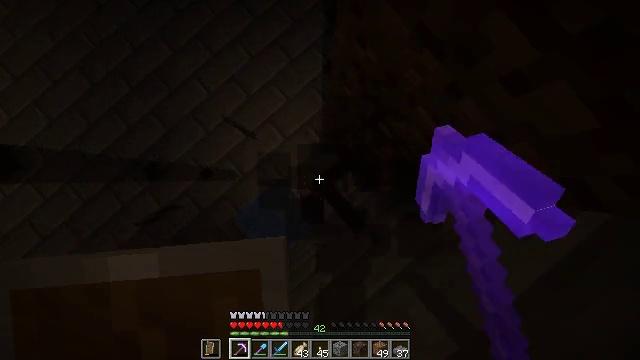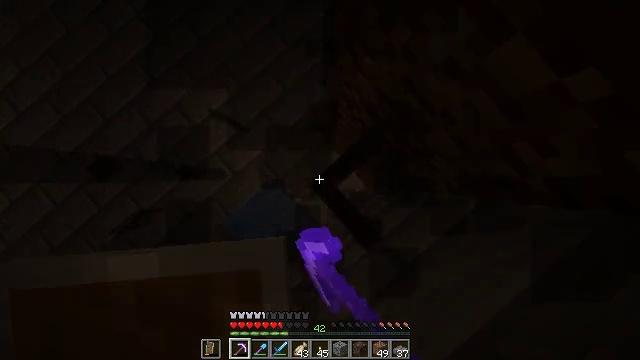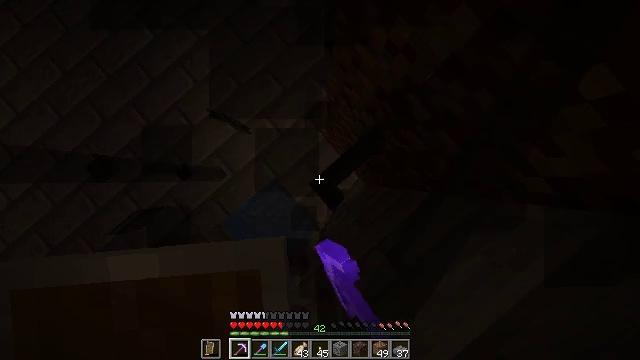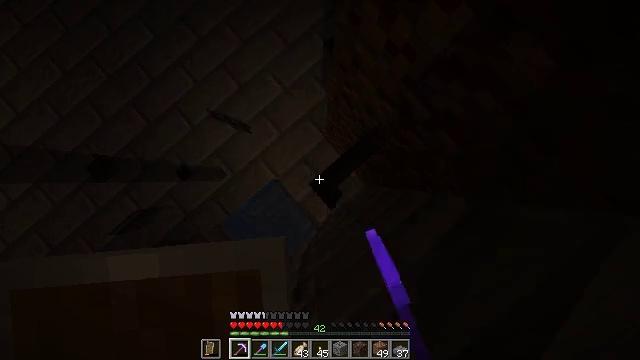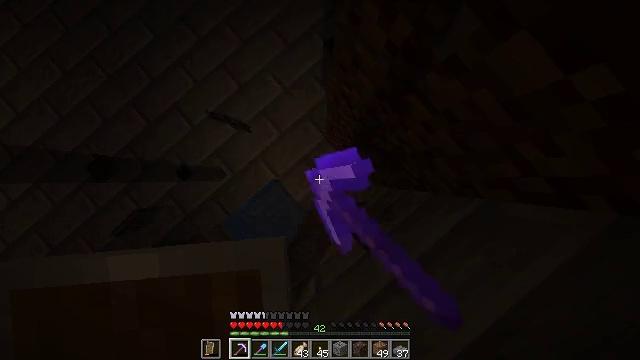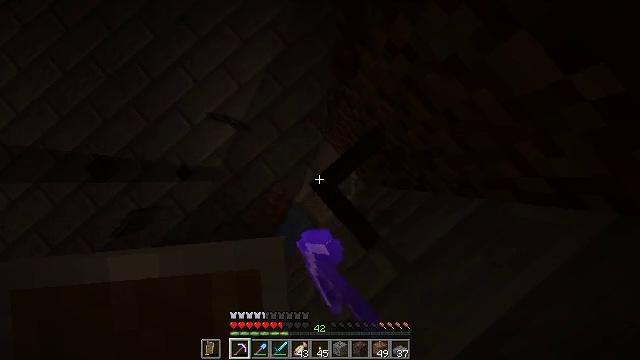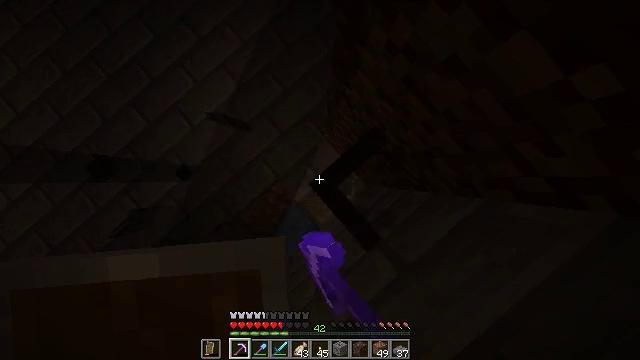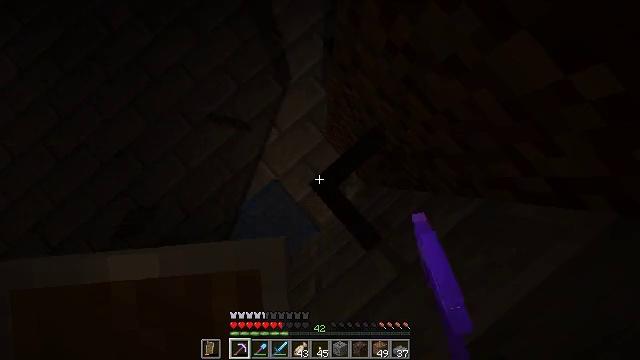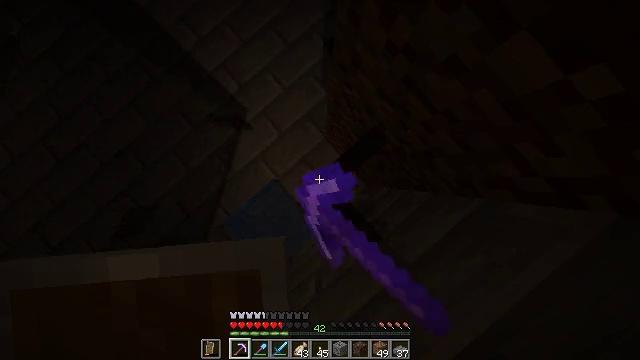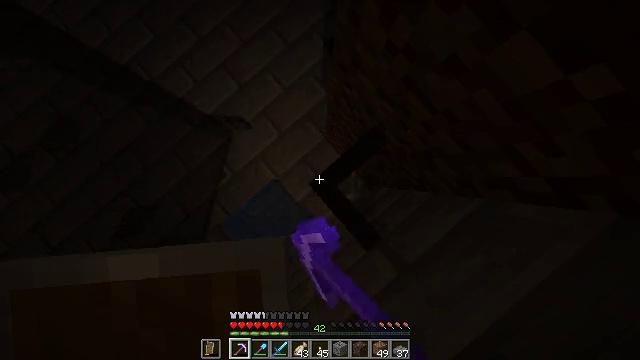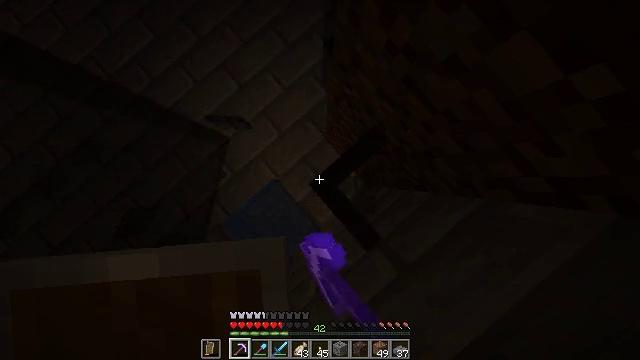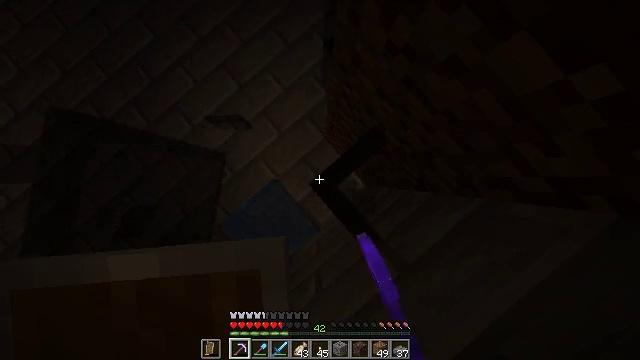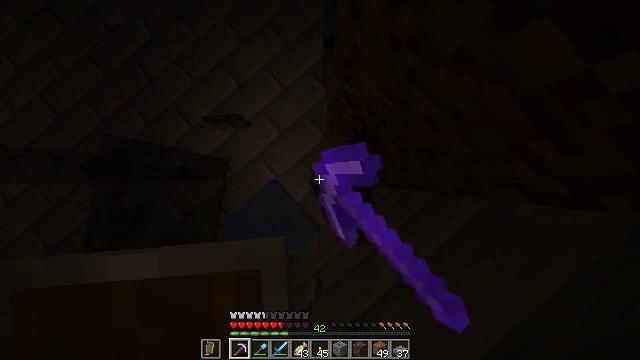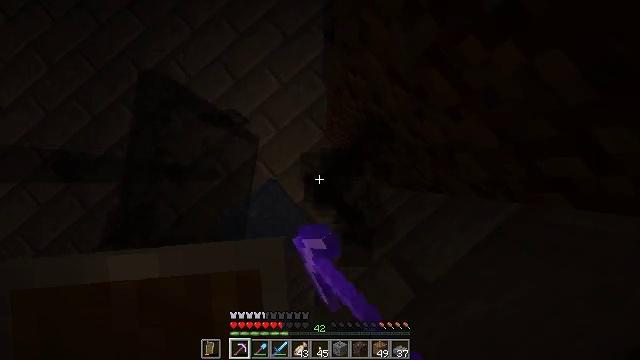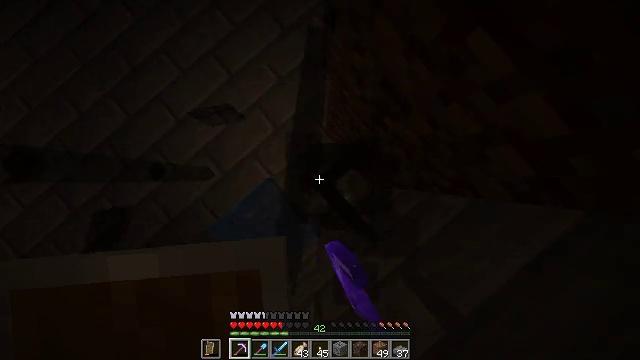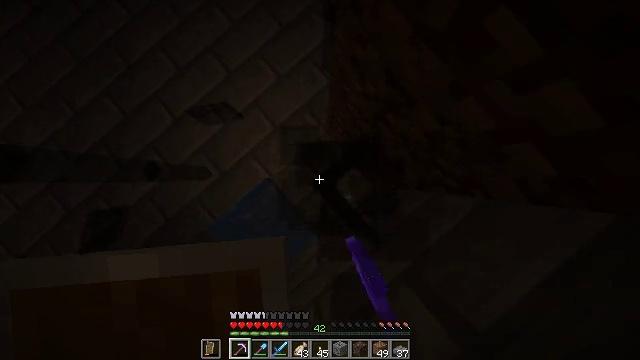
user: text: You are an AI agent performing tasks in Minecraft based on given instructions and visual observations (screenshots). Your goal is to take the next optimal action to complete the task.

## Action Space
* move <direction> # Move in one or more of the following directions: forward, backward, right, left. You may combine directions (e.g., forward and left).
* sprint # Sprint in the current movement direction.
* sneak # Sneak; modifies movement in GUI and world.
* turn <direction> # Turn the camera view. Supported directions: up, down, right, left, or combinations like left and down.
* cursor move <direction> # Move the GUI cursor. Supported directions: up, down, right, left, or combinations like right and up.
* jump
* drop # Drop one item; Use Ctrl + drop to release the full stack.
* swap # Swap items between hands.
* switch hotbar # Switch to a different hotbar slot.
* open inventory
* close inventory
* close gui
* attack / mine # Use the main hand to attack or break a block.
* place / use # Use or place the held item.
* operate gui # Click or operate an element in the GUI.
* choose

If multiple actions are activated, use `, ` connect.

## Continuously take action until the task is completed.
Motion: motion action
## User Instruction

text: Recycle the black stained glass pane.
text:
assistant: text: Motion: attack / mine
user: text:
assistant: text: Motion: attack / mine
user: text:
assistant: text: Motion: attack / mine
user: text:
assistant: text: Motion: attack / mine
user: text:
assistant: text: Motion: attack / mine
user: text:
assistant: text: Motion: attack / mine
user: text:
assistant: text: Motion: attack / mine
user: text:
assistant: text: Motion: attack / mine
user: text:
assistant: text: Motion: attack / mine
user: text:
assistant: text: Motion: attack / mine
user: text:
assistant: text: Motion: attack / mine
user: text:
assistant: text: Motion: attack / mine
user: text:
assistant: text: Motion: attack / mine
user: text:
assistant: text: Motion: attack / mine
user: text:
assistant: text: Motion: attack / mine
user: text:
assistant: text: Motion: attack / mine
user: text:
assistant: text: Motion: attack / mine
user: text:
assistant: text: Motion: attack / mine
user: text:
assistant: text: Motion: attack / mine
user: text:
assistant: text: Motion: attack / mine
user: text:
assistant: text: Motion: attack / mine
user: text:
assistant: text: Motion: attack / mine
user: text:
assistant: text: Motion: attack / mine
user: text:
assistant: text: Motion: attack / mine
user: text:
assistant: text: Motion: attack / mine
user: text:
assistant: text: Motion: attack / mine
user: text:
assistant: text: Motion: attack / mine
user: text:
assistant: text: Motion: attack / mine
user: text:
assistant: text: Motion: attack / mine
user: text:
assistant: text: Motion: attack / mine